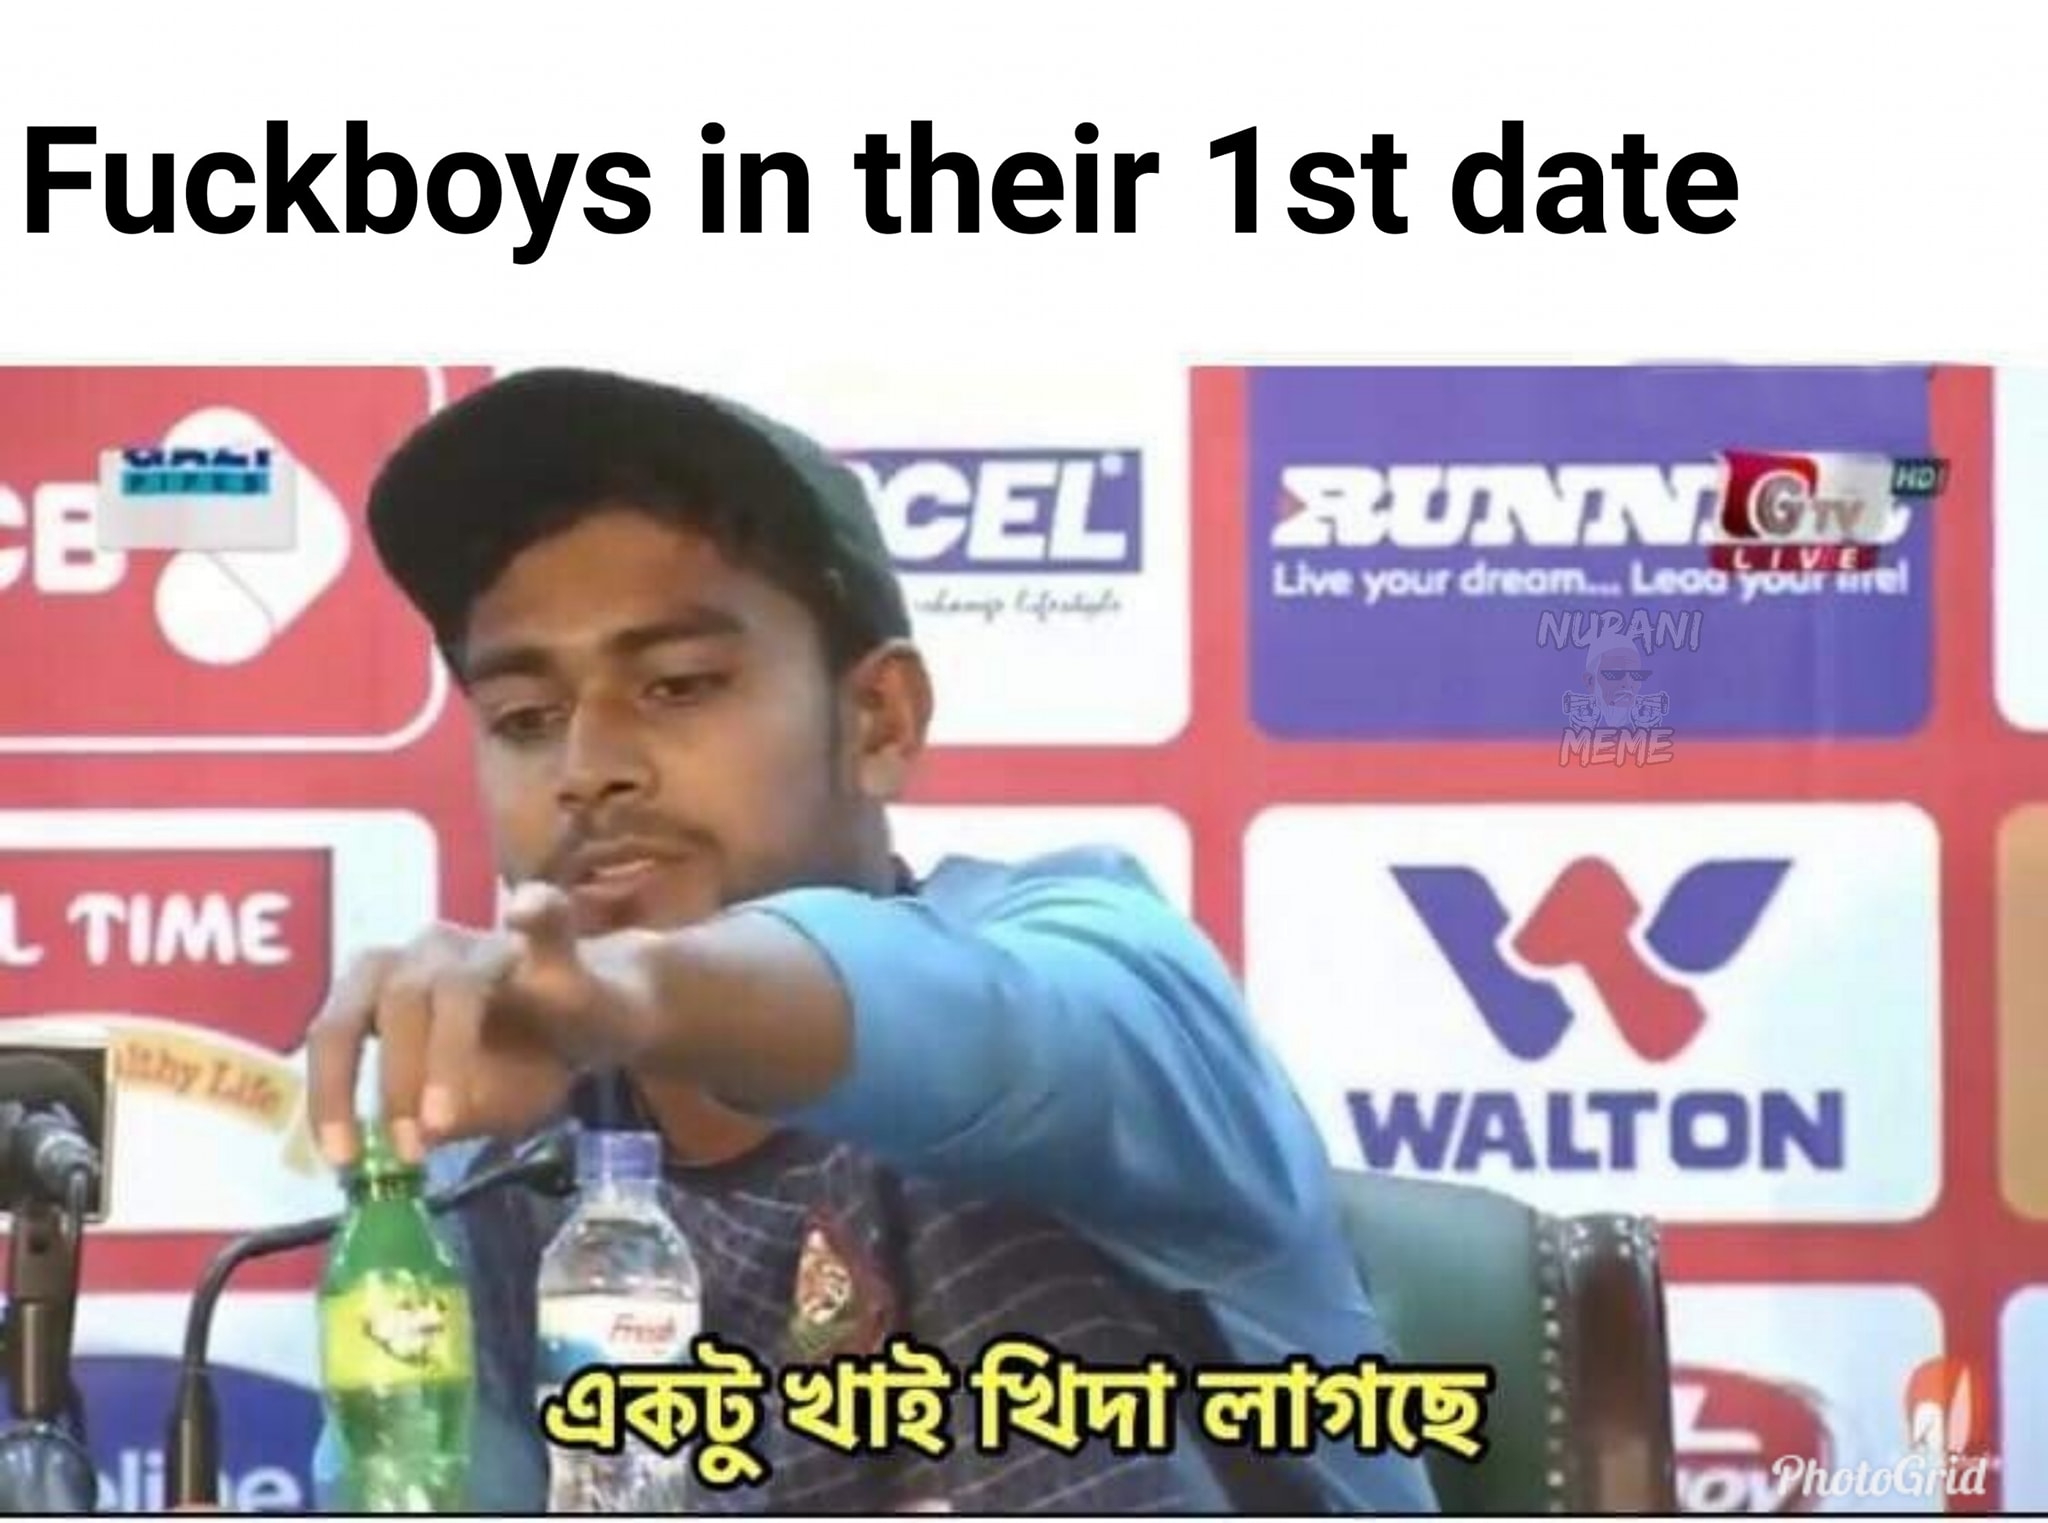
Caption: Fuckboys in their 1st date   একটু খাই খিদা লাগছে
Label: hate